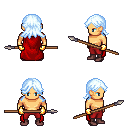
a pixel art fantasy rpg character, male body template, human, tanned skin, red cape, red pants, white cyan loose hair, gold gloves, maroon shoes, spear, four views (front, back, left, right), 2x2 character sprite sheet, small pixel art, hard edges, no anti-aliasing